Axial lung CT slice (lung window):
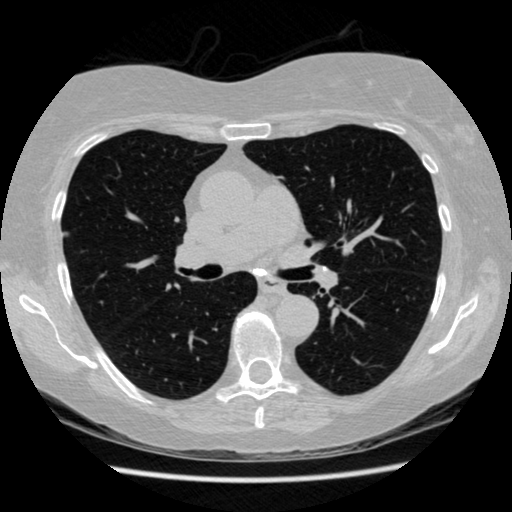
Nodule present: yes
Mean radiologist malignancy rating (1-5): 2.5